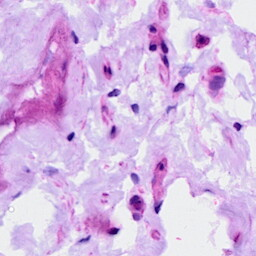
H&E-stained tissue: Ovarian